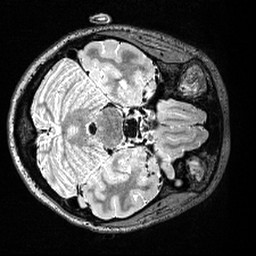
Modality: T2w
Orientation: axial
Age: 21
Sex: female